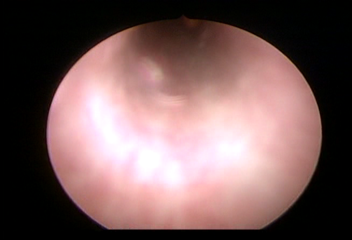
Modality: WLC
Class: Normal mucosa
Bladder cancer association: No